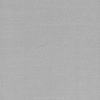
Label: dusty